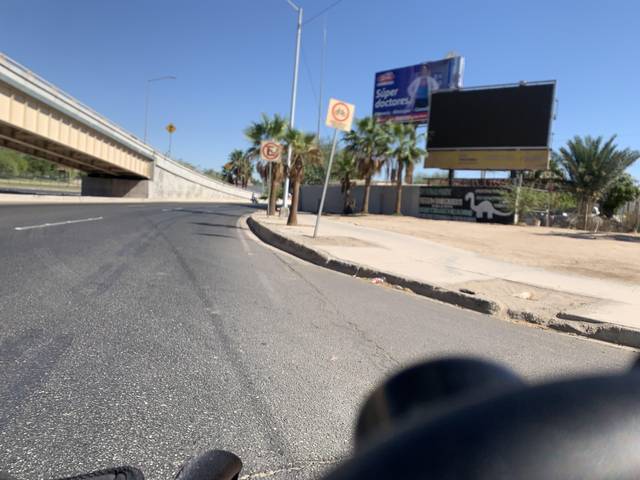
Region: Mexico
Coordinates: 32.631, -115.484